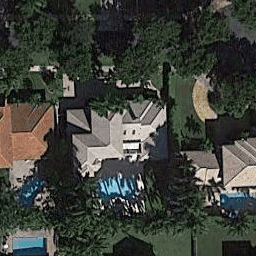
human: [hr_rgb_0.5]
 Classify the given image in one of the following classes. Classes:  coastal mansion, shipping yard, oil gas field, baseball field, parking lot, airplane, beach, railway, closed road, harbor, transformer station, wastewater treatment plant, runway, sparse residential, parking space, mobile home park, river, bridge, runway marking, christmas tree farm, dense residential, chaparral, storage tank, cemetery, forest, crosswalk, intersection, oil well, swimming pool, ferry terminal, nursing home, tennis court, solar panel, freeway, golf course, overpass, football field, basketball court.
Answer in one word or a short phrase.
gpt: coastal mansion